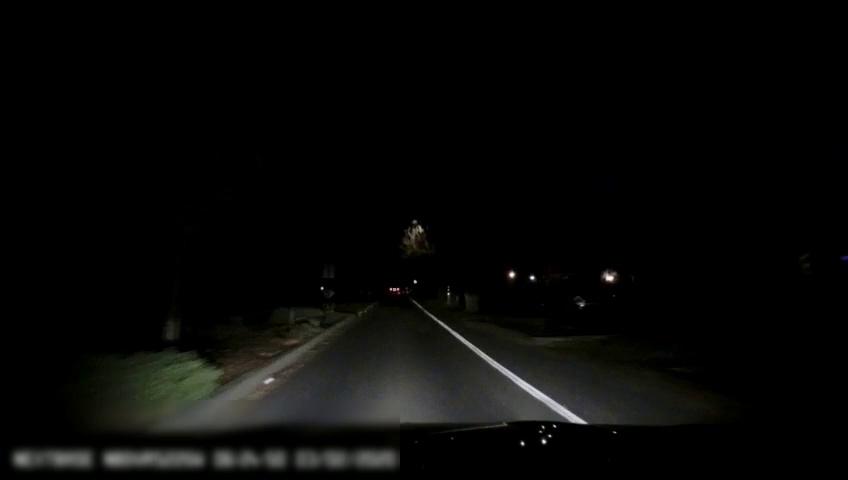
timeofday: Night
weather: Other
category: Drivable Space
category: Lanes | Current Lane